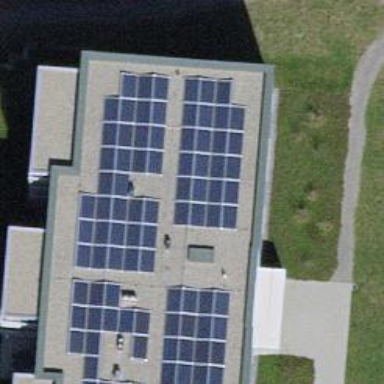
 consisting of solar photovoltaic panels."